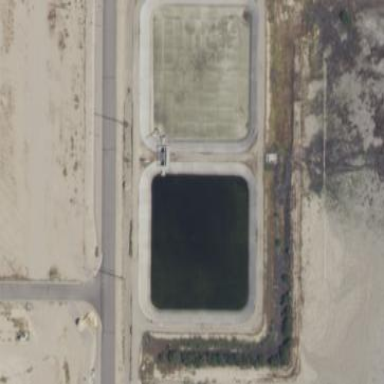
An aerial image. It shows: Waste water basin that contains water from natural source.